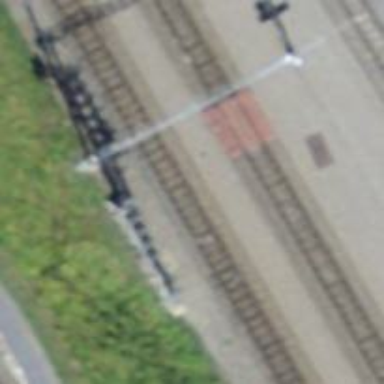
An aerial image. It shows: Public transport stop position.